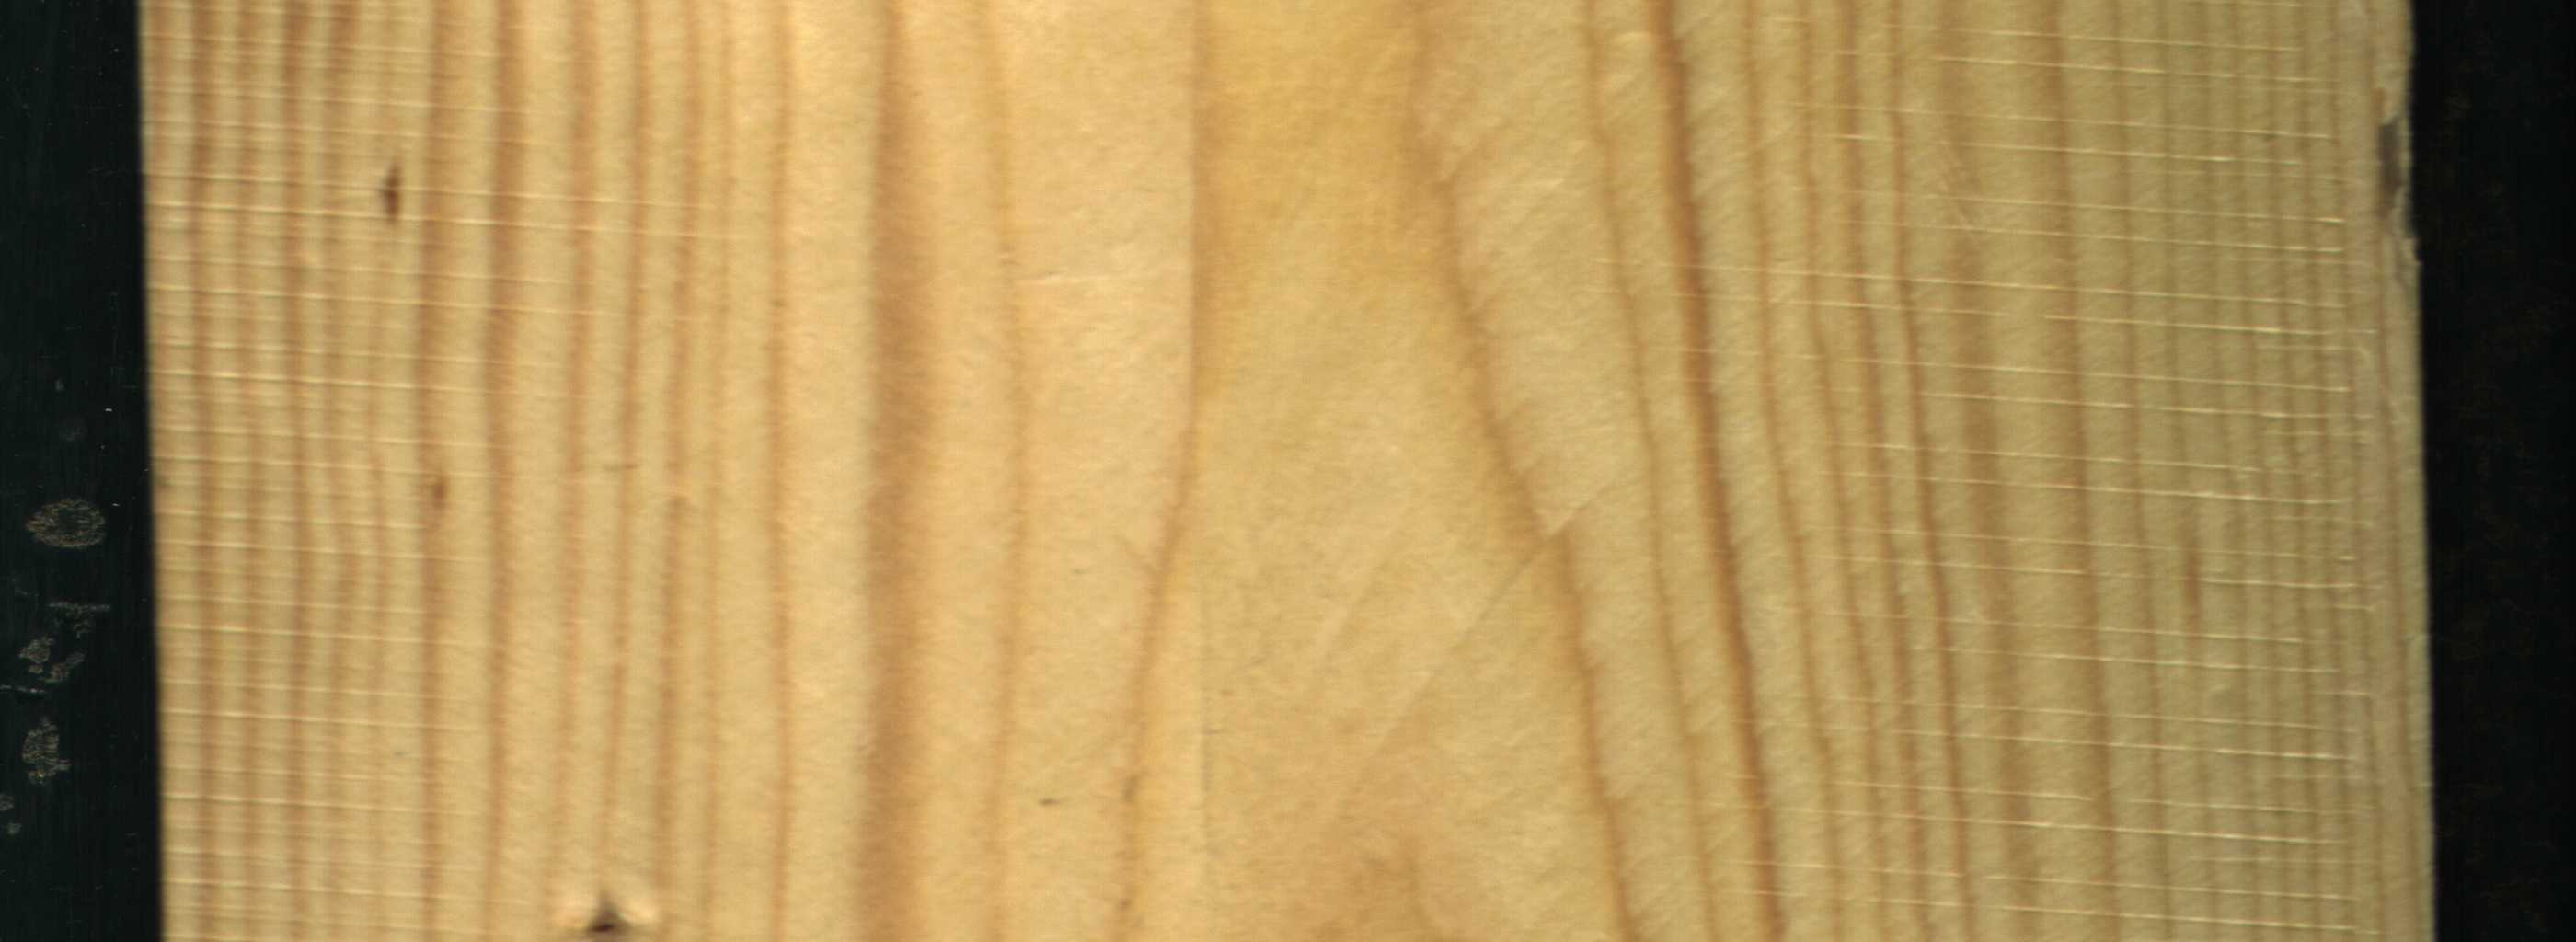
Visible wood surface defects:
resin
Live_Knot